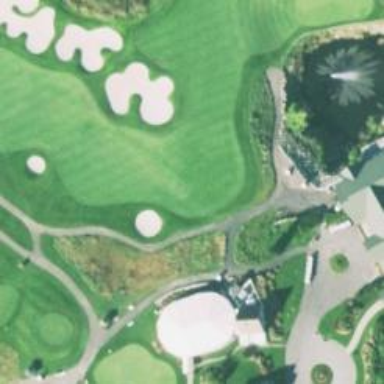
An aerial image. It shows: Golf hole.